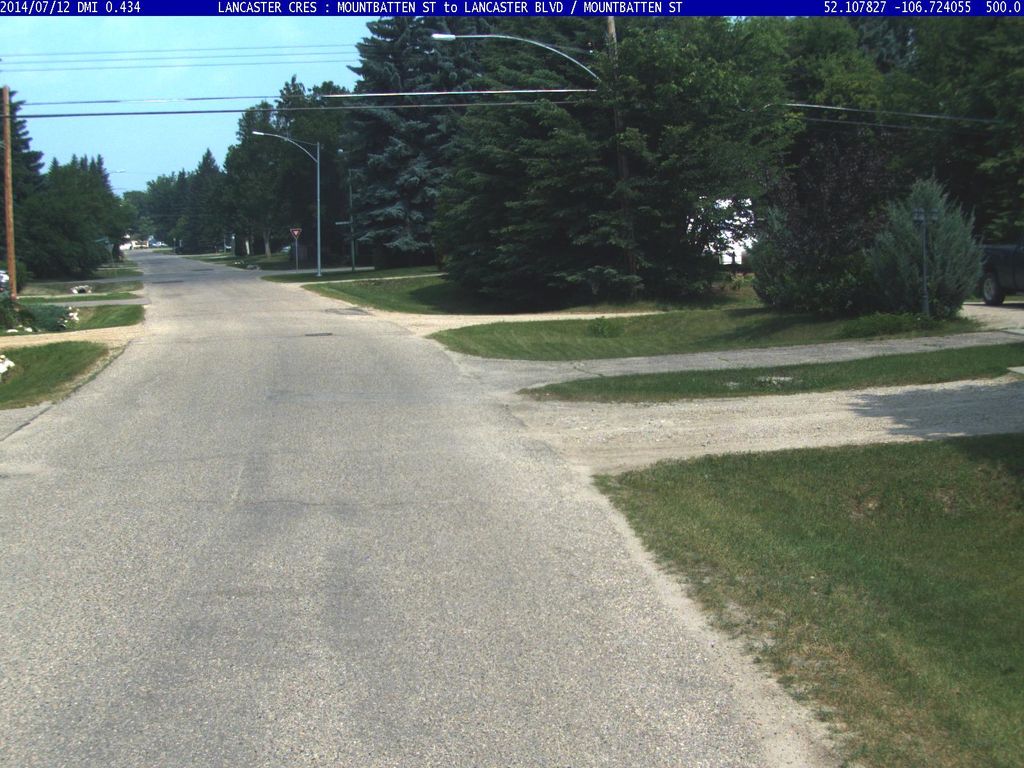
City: saskatoon